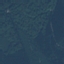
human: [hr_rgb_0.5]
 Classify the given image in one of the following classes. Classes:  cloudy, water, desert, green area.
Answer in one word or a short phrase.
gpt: green area